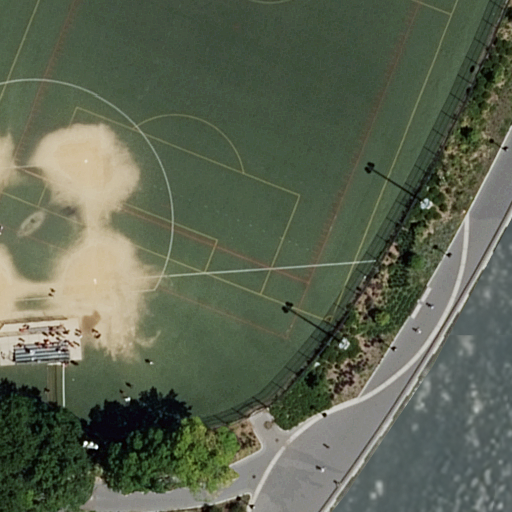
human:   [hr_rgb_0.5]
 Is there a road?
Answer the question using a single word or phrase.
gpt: yes

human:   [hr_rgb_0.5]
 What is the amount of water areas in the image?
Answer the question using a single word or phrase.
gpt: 1

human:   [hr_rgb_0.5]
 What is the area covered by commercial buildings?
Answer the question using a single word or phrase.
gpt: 0m2

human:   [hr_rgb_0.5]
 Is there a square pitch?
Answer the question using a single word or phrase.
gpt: no

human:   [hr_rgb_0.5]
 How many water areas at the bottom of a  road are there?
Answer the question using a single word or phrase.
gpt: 0

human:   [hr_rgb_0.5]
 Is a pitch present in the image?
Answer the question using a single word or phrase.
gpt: yes

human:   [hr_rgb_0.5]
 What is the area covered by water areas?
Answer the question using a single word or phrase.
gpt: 1122m2

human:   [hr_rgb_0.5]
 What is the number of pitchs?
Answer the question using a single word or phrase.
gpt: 2

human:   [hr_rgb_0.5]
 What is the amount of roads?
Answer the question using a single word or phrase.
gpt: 2

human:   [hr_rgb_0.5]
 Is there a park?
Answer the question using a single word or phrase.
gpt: yes

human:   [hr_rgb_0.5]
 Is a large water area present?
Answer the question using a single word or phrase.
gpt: yes

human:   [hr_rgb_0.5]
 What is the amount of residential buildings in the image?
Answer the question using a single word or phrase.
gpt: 0

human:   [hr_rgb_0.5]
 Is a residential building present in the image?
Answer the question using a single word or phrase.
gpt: no

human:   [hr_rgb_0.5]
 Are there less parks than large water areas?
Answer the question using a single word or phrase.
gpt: no

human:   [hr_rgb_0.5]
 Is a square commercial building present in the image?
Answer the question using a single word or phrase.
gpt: no

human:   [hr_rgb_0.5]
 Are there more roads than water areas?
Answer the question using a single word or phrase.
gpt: yes

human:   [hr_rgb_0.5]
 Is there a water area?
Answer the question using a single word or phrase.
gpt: yes

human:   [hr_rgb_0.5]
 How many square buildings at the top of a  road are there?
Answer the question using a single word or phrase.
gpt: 0

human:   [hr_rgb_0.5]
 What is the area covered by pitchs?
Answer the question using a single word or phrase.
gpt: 666m2

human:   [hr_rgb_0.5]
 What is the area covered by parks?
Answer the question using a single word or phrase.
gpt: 4644m2

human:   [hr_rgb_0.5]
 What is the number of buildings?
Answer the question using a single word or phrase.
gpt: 0

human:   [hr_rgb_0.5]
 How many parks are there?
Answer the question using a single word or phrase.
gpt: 1

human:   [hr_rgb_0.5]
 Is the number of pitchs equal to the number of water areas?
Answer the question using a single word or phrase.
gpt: no

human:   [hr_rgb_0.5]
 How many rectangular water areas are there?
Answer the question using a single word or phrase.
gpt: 1

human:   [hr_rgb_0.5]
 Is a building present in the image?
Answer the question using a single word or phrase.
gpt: no

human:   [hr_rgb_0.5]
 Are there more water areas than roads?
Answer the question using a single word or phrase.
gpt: no

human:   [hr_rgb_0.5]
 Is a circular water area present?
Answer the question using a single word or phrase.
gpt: no

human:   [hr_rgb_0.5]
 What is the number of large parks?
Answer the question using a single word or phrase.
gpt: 1

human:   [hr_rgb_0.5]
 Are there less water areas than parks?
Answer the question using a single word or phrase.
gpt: no

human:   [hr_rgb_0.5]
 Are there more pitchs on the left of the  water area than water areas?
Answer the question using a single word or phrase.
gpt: no

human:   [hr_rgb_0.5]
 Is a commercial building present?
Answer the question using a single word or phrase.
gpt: no

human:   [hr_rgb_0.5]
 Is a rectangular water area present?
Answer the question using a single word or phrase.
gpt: yes

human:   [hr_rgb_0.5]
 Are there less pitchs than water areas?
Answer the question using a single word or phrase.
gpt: no

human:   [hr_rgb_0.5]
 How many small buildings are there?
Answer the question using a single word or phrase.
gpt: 0

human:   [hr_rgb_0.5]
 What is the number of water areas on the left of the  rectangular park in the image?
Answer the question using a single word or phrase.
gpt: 1

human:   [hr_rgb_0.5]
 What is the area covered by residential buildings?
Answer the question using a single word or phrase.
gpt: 0m2

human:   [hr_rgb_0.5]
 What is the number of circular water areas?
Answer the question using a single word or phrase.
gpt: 0

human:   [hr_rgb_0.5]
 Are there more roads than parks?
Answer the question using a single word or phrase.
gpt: yes

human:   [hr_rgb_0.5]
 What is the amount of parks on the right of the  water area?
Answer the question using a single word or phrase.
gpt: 1

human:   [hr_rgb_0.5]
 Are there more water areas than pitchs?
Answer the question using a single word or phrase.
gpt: no

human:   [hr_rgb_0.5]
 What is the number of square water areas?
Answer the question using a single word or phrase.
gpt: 0

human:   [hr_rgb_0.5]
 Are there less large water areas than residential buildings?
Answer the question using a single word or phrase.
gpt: no

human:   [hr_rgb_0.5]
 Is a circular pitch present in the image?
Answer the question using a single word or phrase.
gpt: no

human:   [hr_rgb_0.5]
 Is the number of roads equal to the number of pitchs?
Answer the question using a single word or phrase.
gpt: yes

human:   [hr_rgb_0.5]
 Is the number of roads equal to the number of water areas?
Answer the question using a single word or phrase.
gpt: no

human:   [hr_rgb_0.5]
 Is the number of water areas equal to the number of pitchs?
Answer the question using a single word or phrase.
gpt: no

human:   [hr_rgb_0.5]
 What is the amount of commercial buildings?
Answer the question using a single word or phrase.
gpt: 0

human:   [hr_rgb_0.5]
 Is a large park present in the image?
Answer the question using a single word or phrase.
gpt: yes

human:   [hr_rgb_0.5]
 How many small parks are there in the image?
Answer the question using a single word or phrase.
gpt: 0

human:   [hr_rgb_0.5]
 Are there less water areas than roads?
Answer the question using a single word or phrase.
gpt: yes

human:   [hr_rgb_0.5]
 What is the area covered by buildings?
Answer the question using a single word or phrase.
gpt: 0m2

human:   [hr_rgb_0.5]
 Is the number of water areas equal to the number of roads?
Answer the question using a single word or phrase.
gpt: no

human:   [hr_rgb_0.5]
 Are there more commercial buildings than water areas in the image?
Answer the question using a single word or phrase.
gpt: no

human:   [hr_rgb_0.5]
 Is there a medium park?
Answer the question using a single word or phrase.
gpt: no

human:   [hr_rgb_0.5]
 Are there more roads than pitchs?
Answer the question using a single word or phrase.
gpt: no

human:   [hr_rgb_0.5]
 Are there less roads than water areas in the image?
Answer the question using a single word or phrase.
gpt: no

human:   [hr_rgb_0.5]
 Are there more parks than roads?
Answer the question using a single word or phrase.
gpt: no

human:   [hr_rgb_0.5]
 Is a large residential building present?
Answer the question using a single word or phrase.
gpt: no

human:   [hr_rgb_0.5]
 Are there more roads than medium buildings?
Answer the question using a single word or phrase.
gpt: yes

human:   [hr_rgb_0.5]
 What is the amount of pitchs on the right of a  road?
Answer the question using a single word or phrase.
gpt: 1

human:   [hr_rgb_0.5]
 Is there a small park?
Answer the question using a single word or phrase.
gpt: no

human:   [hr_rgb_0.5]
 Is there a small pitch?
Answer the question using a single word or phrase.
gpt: no

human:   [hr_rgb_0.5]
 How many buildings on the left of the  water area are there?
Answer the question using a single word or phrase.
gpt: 0

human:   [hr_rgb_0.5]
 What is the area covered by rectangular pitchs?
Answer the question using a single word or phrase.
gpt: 666m2